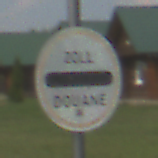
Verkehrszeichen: Zollstelle
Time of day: MorningAfternoon
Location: Outdoor (Nature)
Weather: PartlyCloudy
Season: NotSpecified
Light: Natural